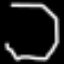
Label: octagon